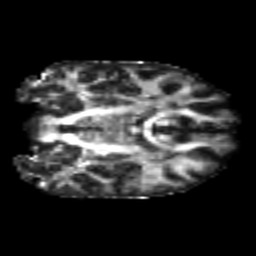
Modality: FA
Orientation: coronal
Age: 21
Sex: female
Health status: healthy
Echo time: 0.074 s